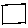
Label: square